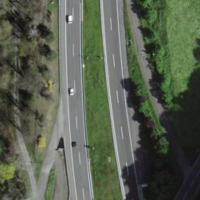
EUNIS habitat code: 57
Species observed at this site:
Primula veris
Allium ursinum